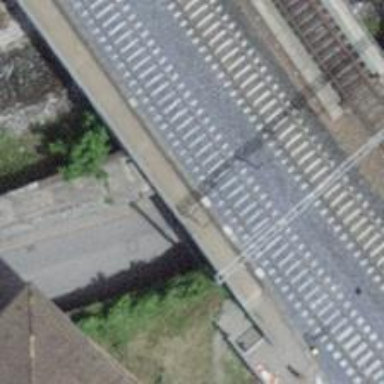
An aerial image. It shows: Railway track with contact line for electrification.